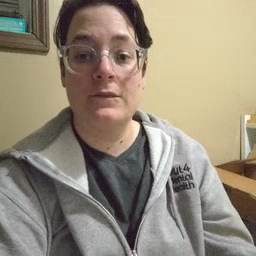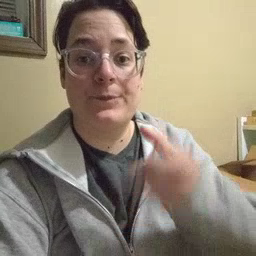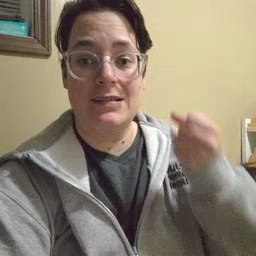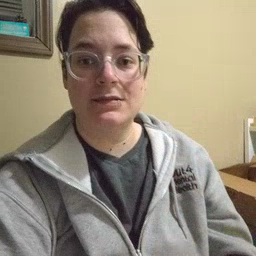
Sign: fast